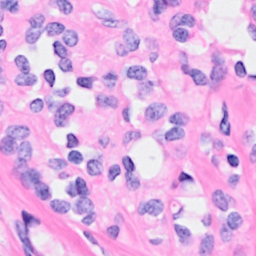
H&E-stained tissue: Breast